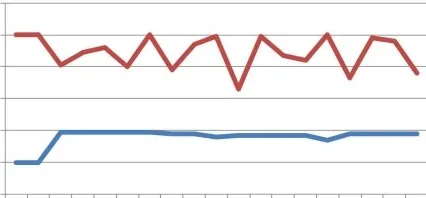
Case 1. X-axis representing time in 16 sec intervals;. upper line (red): CO2 (mmHg); lower line (blue): Resp (br/m).
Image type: chart (chart)